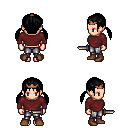
a pixel art fantasy rpg character, female body template, human, light skin, maroon long-sleeve shirt, metal pants, black twin-tailed hairstyle, bronze tiara, brown shoes, dagger, four views (front, back, left, right), 2x2 character sprite sheet, small pixel art, hard edges, no anti-aliasing